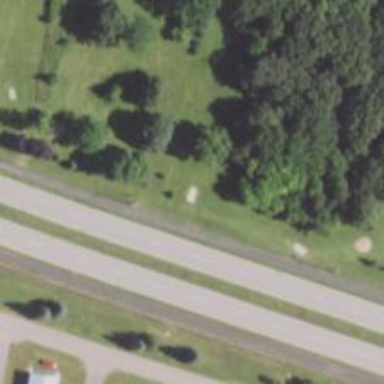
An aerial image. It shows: Fairway for disc golf.